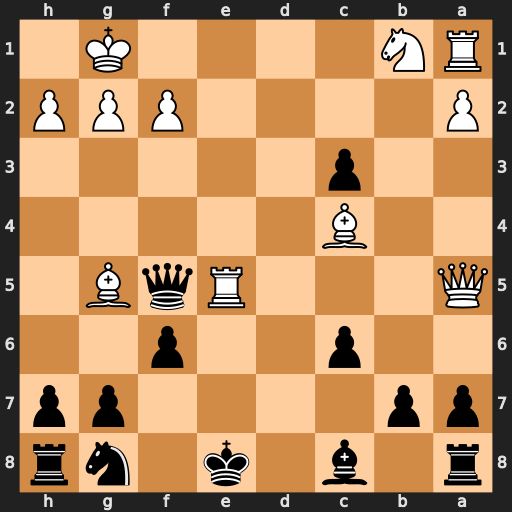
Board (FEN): r1b1k1nr/pp4pp/2p2p2/Q3RqB1/2B5/2p5/P4PPP/RN4K1
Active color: b
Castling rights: kq
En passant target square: -
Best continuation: Qxe5 Qxe5+ fxe5